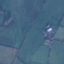
Land use / land cover class: Pasture